Question: i have a temporary table in which i have the following data , i want to filter the rows of child with his parent 'categoryID' untill its reaches at the top of that Parent in those hierarchy .

'''
;with cte (rowid,ParentCategoryID,CategoryID,Status,Level,CategoryName,ISProduct) as
(
Select rowid,ParentCategoryID,CategoryID,Status,Level,CategoryName,ISProduct from #newtemp where ParentCategoryId!=0
union all
select cte.rowid,cte.ParentCategoryID,cte.CategoryID,cte.Status,cte.Level,cte.CategoryName,cte.ISProduct
from #newtemp inner join cte ON cte.CategoryId=#newtemp.ParentCategoryId
)
select * from cte
'''
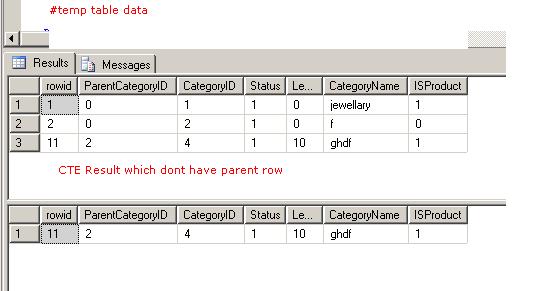
Answer: You need replace cte.CategoryId=#newtemp.ParentCategoryId on c.ParentCategoryId = #newtemp.CategoryID
'''
;with cte (rowid,ParentCategoryID,CategoryID,Status,Level,CategoryName,ISProduct) as
(
Select rowid, ParentCategoryID, CategoryID, Status, Level, CategoryName, ISProduct
from #newtemp
where ParentCategoryId!=0
union all
select t.rowid, t.ParentCategoryID, t.CategoryID, t.Status, t.Level, t.CategoryName, t.ISProduct
from #newtemp t inner join cte c ON c.ParentCategoryId = t.CategoryID
)
select * from cte
'''
Demo on <URL>